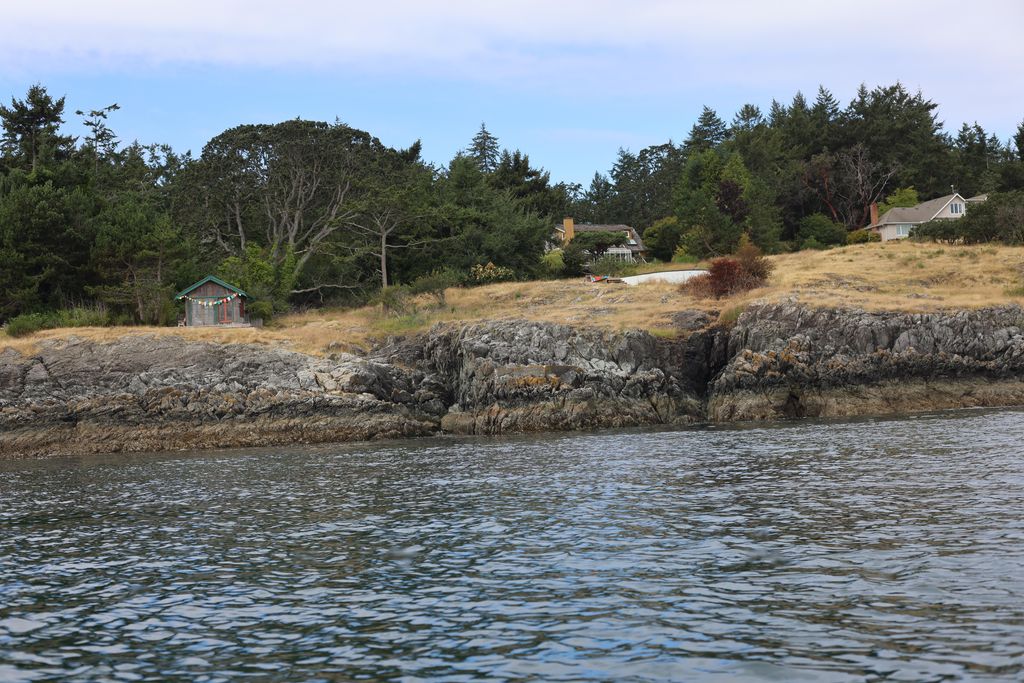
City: victoria